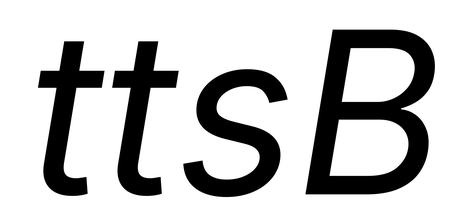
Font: Inter-Italic_Italic